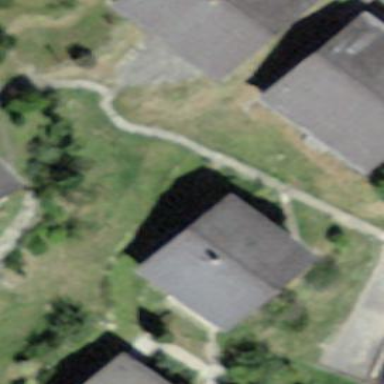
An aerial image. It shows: Simple house.